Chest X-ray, PA view. Patient: 69 years old, sex M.
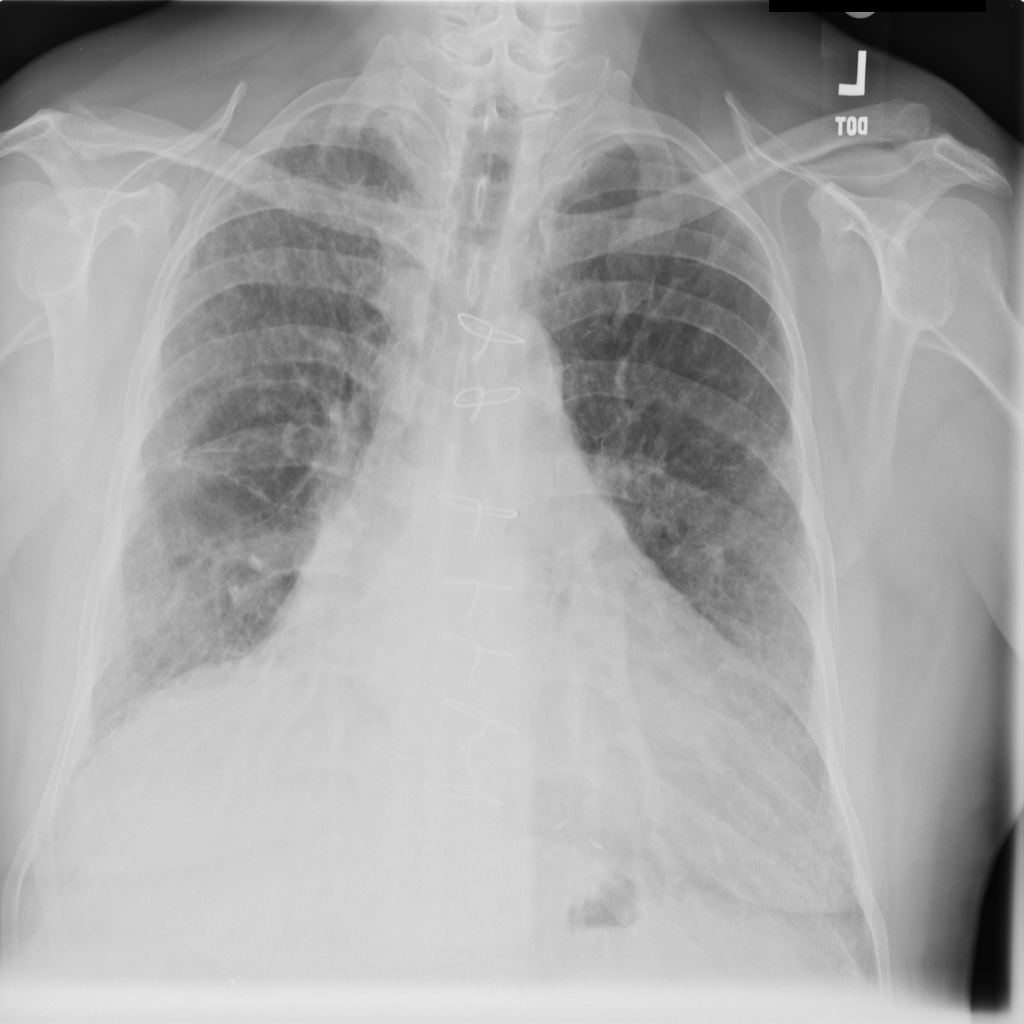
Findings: Fibrosis